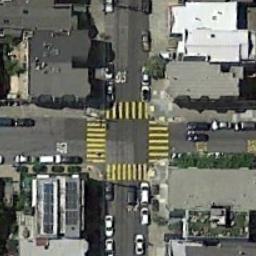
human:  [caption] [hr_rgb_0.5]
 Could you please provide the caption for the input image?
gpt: There are many different shapes of buildings beside the intersection .

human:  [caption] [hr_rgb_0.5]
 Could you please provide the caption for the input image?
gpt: There were many cars parked at the intersection .

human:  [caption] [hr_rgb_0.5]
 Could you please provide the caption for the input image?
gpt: There are many moving and waiting vehicles on the road at the intersection, Many buildings and some trees around the intersection .

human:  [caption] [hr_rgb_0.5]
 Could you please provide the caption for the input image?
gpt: An intersection with some crosswalks is between some buildings .

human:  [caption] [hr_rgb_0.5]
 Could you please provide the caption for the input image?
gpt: There are some buildings around the intersection with yellow crosswalks .